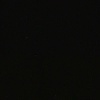
Label: space